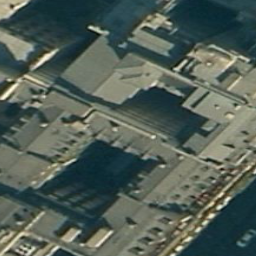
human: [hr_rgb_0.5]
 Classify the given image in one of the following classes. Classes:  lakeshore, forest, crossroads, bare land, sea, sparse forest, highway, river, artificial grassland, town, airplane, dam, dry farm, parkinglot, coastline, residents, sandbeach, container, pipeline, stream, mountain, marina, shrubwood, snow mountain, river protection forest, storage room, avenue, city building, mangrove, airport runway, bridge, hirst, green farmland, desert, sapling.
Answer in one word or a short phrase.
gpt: city building